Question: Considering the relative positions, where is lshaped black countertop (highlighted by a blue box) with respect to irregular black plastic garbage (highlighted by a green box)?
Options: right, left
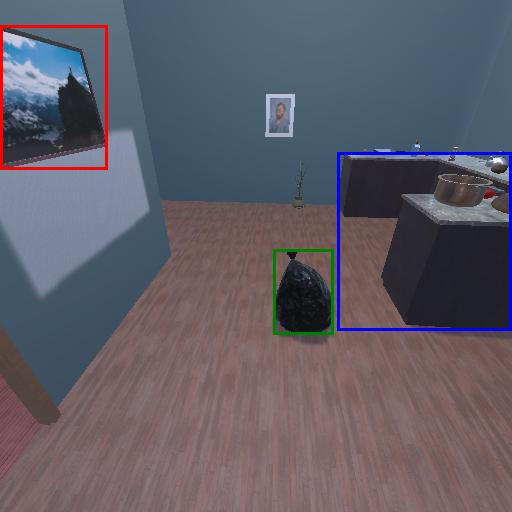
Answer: right